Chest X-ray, PA view. Patient: 64 years old, sex M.
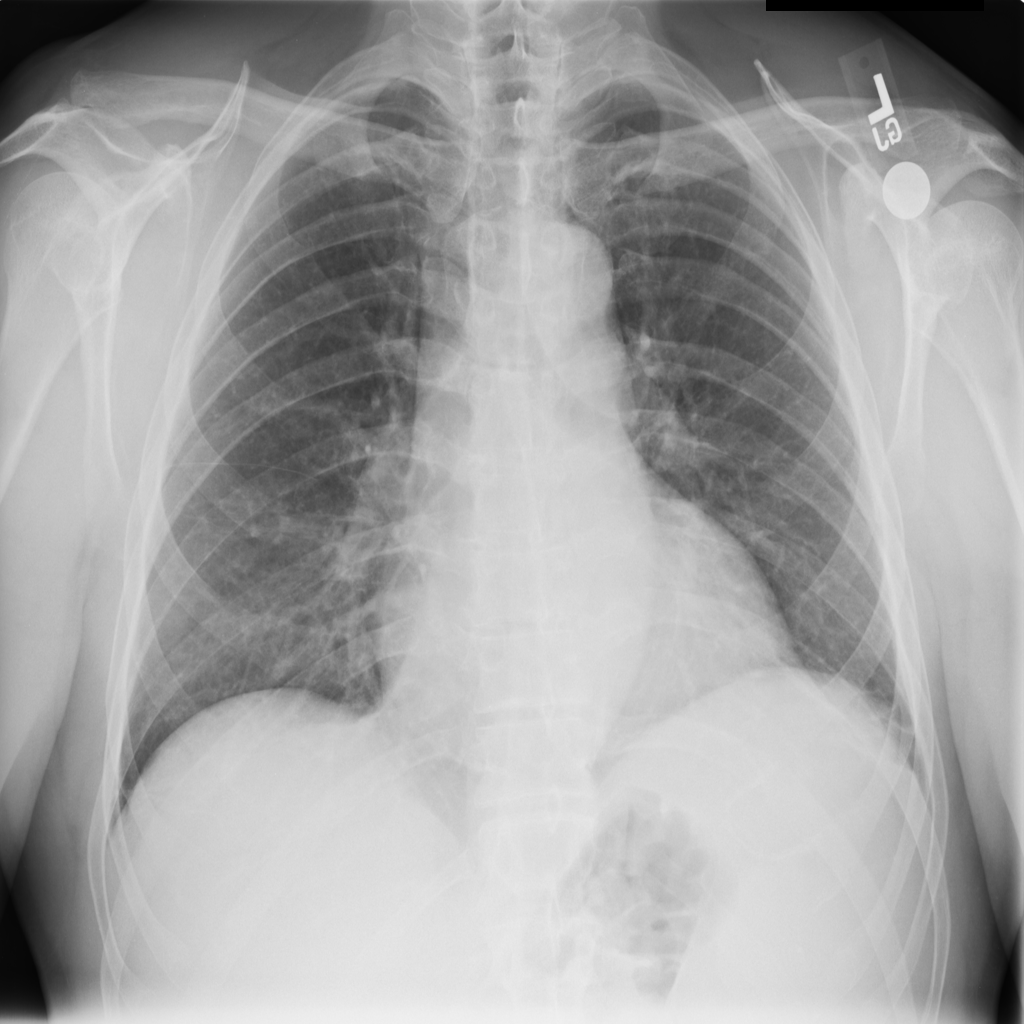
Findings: Atelectasis